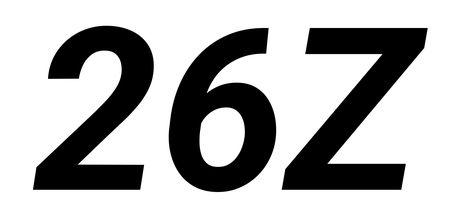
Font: Roboto-Italic_Bold_Italic